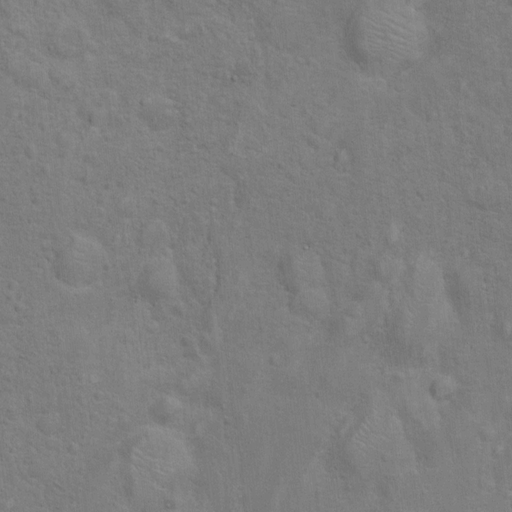
Classes present: Background